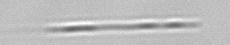
Label: Leptocylindrus